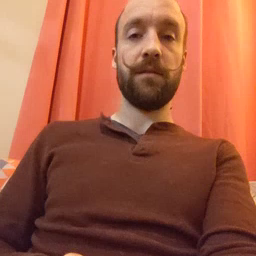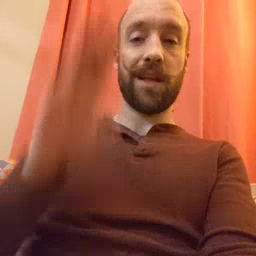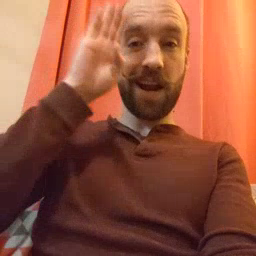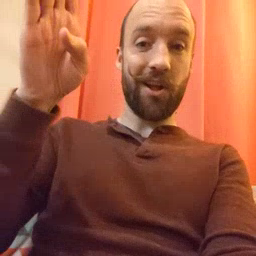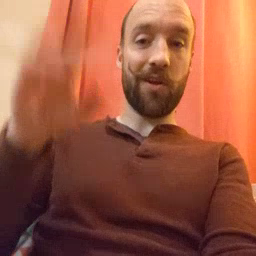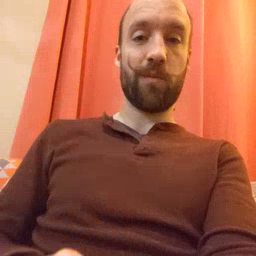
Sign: hello